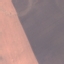
Land use / land cover: AnnualCrop